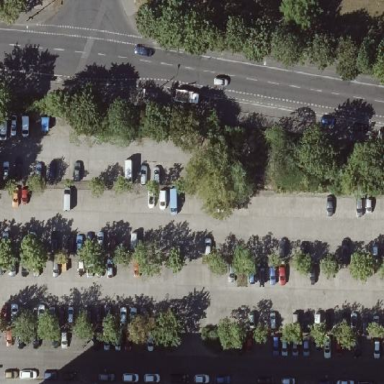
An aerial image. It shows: Parking area with concrete surface.